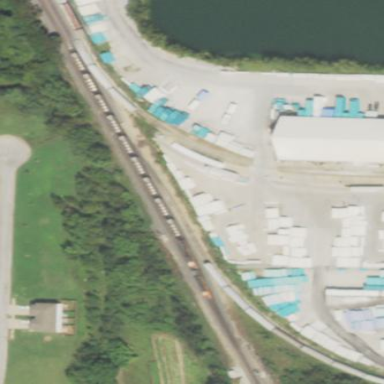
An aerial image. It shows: Spur junction in railway area.